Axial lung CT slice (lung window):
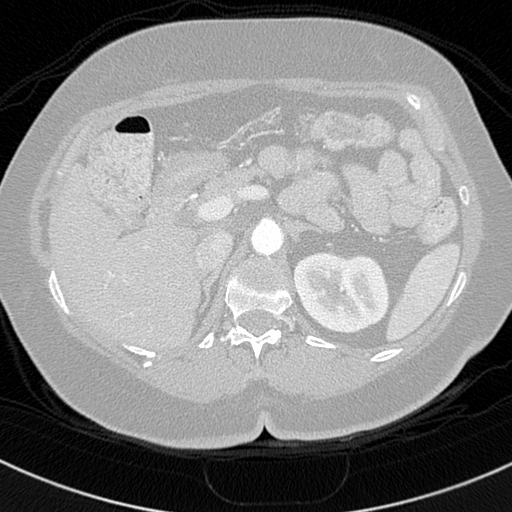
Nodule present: no